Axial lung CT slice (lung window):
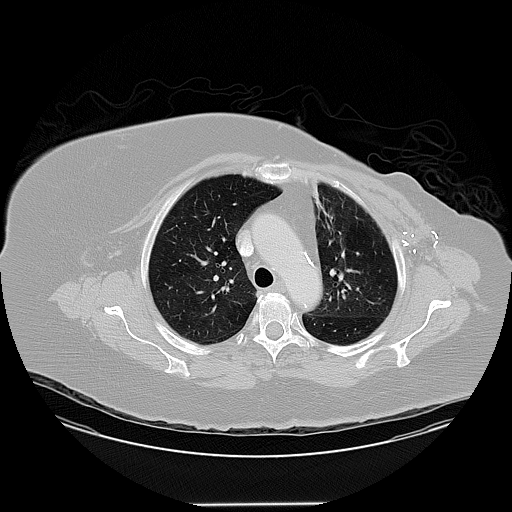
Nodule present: no